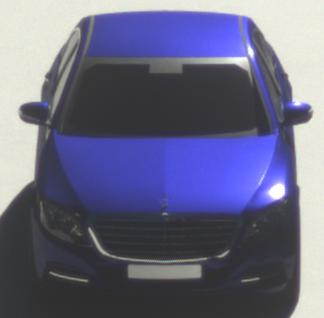
Make: Mercedes-Benz
Model: S 400 HYBRID
Detailed model: S-Class (222) Limousine
Model produced from: 2013/05
Model produced until: 2015/04
Doors: 4
Color: blue
Road condition: dry road
Daytime: morning or afternoon
Contrast: high contrast